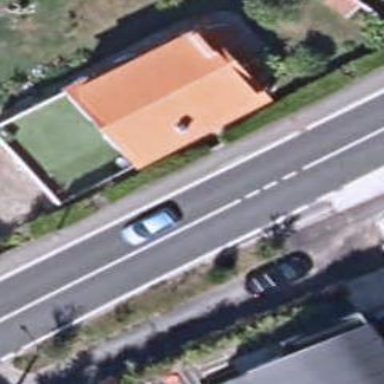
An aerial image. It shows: Simple and straightforward house.